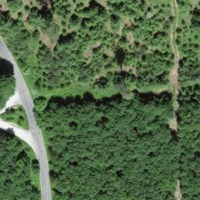
EUNIS habitat code: 43
Species observed at this site:
Symphoricarpos albus